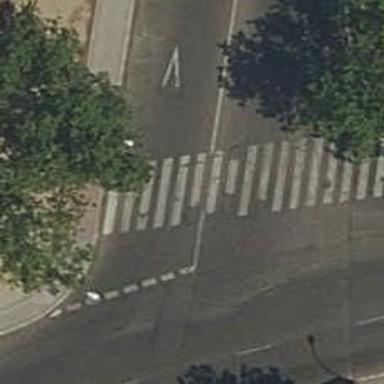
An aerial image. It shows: Zebra crossing on the road.